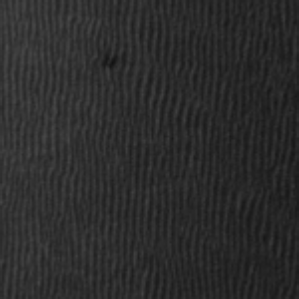
Label: frost